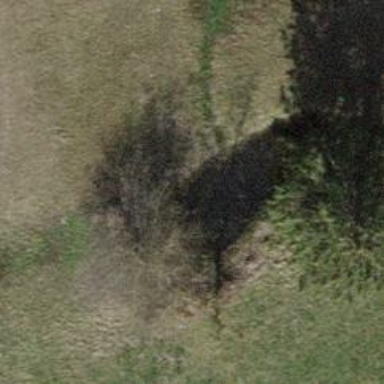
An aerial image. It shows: Shrub in its natural environment.